Question:
'''
'echo '<div class="col-sm-4">';
echo '<div class="product-image-wrapper">';
echo'<div class="single-products">';
echo'<div class="productinfo text-center">';
echo'<a href="product-detail.php id='.$row[9].'&item='.$_REQUEST['item'].'&product='.$row[2].'&pro=2">';
echo '<img src="image/thumb_images/'.$row['6'].'" />'; // image
$thumb='image/thumb_images/'.$row[6];
echo '<h6>Rs. ' .ROUND($row['SellingPrice']).'/-';
if($row['discount']>0){;
echo ' &nbsp;&nbsp;<span>MRP. ' .$row[4].' /-</span>';
}else{}
echo '</h6>';
echo'<h6>'.$row[2].'</h6>';
$name=$row[2];'
echo' </div>';
echo '</div>';
echo '</div>';
echo '</div>';
'''
CSS
'''
.single-products {
position: relative;
}
.new, .sale {
position: absolute;
top: 0;
right: 0;
}
.productinfo h6{
color:#fff;
}
.productinfo h5{
font-size: 70%;
text-decoration: line-through;
font-weight:bold;
color:#999;
}
.product-overlay h2{
margin-top:250px;
color: red;
}
.single-products h6{
color:#fff;
font-size: 90%;
vertical-align: top;
text-decoration: none;
line-height: 1;
}
.single-products span{
font-size:12px;
text-decoration: line-through;
font-weight:300;
color:#Fff;
}
.productinfo p{
font-family: 'Roboto', sans-serif;
font-size: 14px;
font-weight: 400;
color: #696763;
}
'''
here i have write my bootstrap code and below i have attach my screenshot when i fixed size then it work fine but i want to fill up this gap by image... i have attach css also please read out the above code and give me answer related to problem..
please suggest me
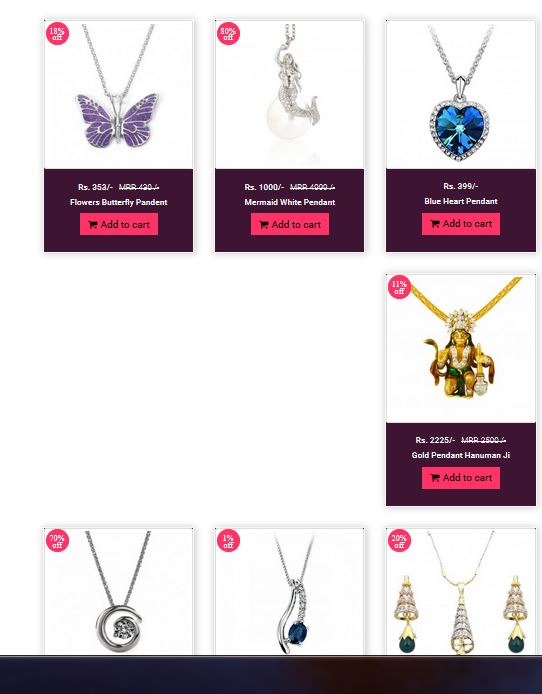
Answer: With reference to Akhil try the following solution Kuldeep. Hope it works.
'''
<?php
while($row = mysql_fetch_array($result)){
$product_count++ ;
echo '<div class="col-sm-4" style="text-overflow:ellipsis;">';
//put your code here
//put your code here
//put your code here
echo'</div>';
if($product_count % 3 == 0){
echo'<div style="clear: both;"></div>';
}
}
?>
'''